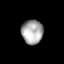
Tissue: skin
Cell type: Epithelial cells
Senescence score: 0.7465
Nuclear area (px): 511
Mean DAPI intensity: 166.894